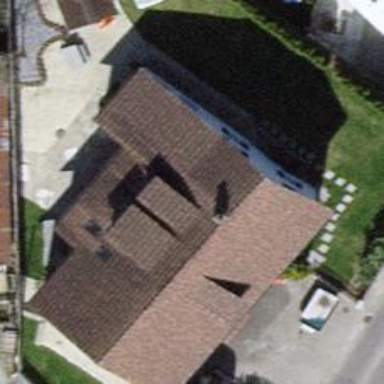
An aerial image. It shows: Gabled roofed house.